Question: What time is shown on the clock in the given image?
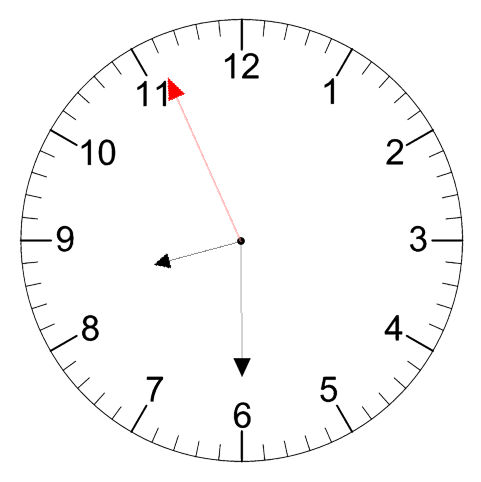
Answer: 08:29:56